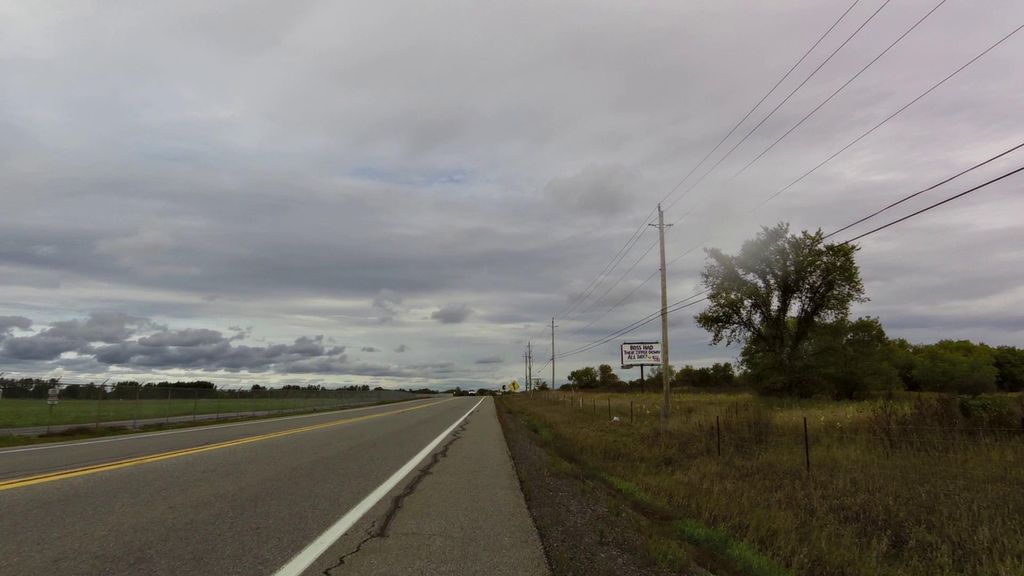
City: ottawa-gatineau